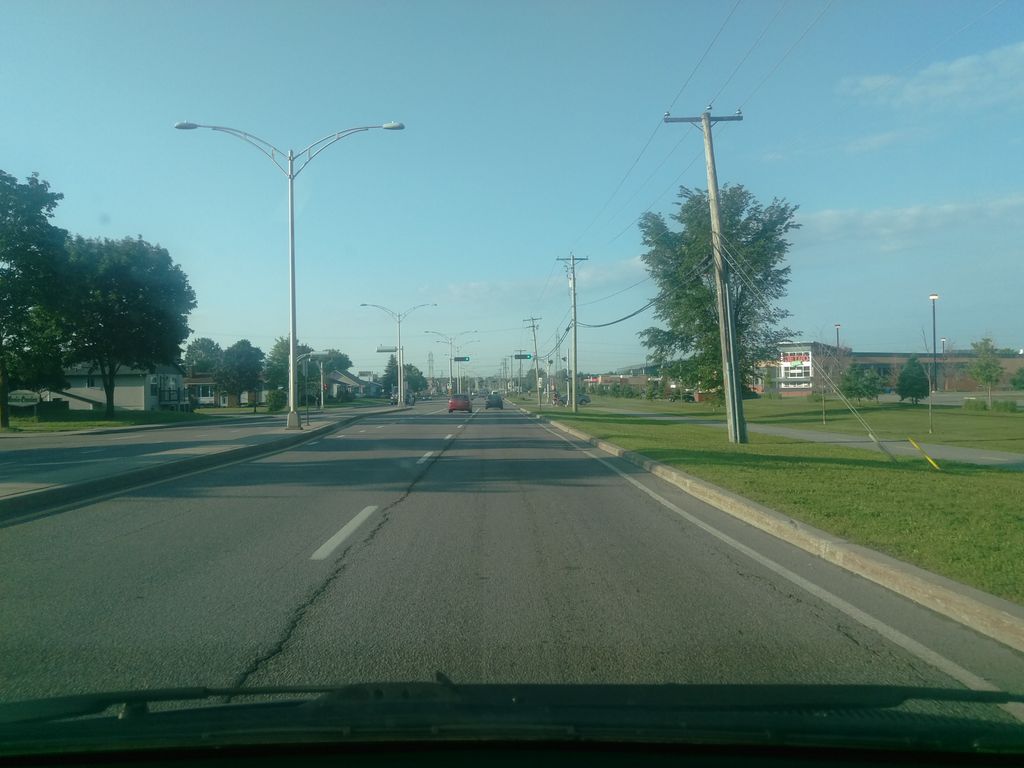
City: ottawa-gatineau